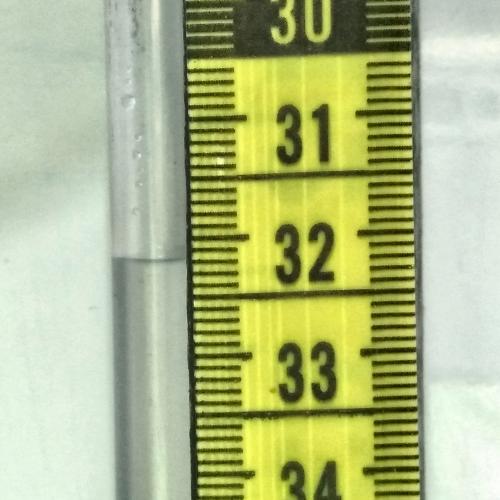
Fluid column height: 32.2 cm